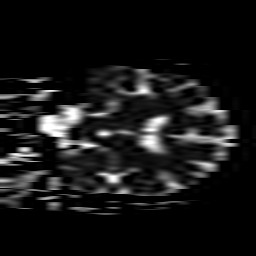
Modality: ADC
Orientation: coronal
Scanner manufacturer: philips
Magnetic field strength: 1.5 T
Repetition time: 3.107 s
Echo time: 0.06241 s